Chest X-ray. View position: PA
Patient age: 40
Patient sex: F
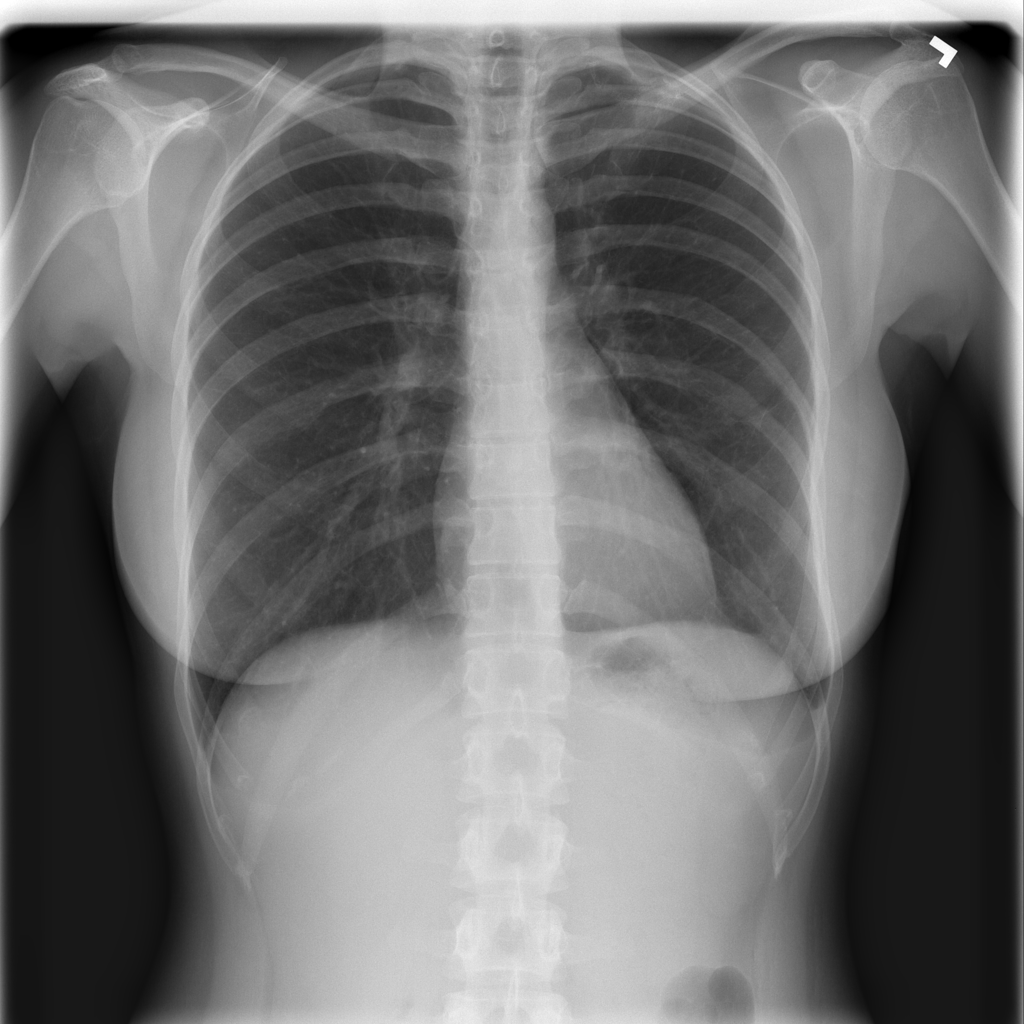
Finding: Pneumothorax